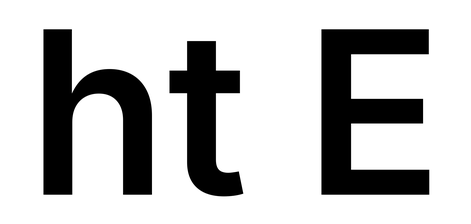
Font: Inter_SemiBold